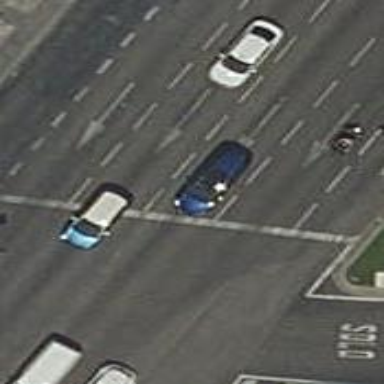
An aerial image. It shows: Road with traffic signals.